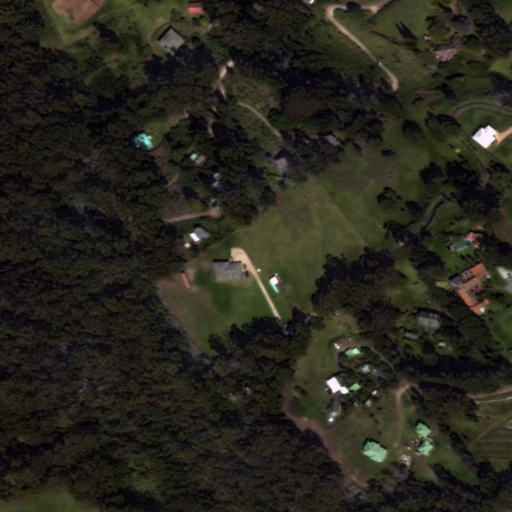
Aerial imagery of mountain in Hawaii named Pu‘uonepohue containing only unknown